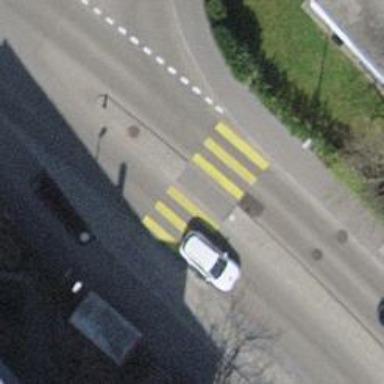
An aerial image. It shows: Marked crossing on footway.